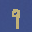
Label: 9